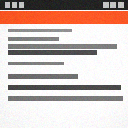
Screen state: on